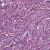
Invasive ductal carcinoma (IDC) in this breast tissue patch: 1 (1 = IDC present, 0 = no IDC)